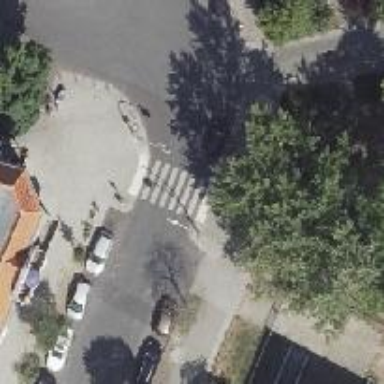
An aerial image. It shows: Marked crossing with zebra stripes and kerb extensions on both sides.